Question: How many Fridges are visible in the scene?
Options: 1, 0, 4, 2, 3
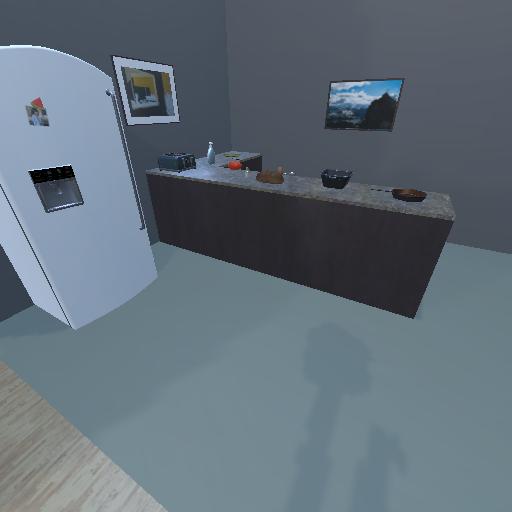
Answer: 1